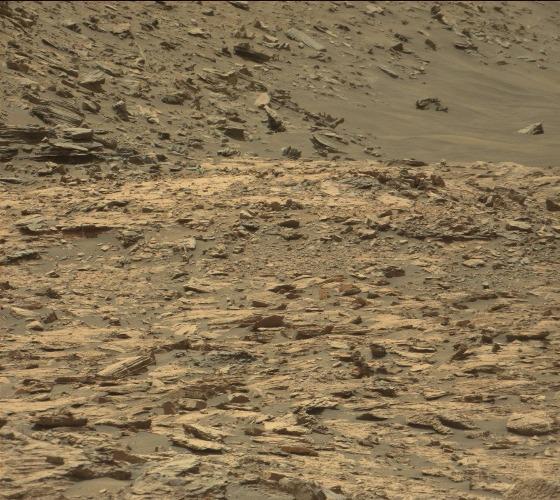
Terrain classes present: Bedrock, Gravel / Sand / Soil, Rock, Shadow